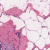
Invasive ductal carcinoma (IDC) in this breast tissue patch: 0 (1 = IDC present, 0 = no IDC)